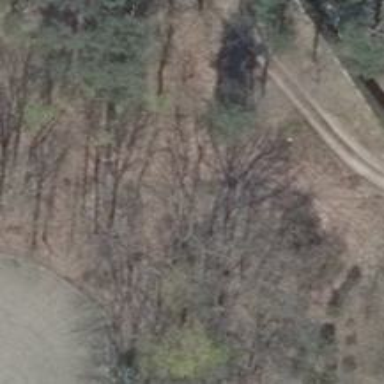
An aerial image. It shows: Dirt path.